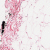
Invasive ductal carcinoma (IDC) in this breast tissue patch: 0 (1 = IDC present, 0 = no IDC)